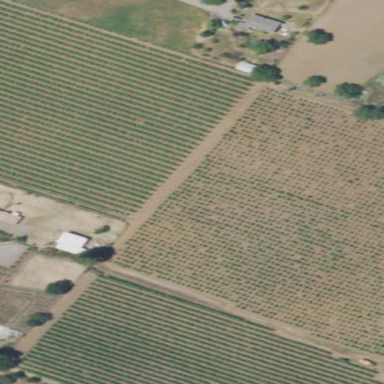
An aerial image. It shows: Vineyard where grapes are grown.